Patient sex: M
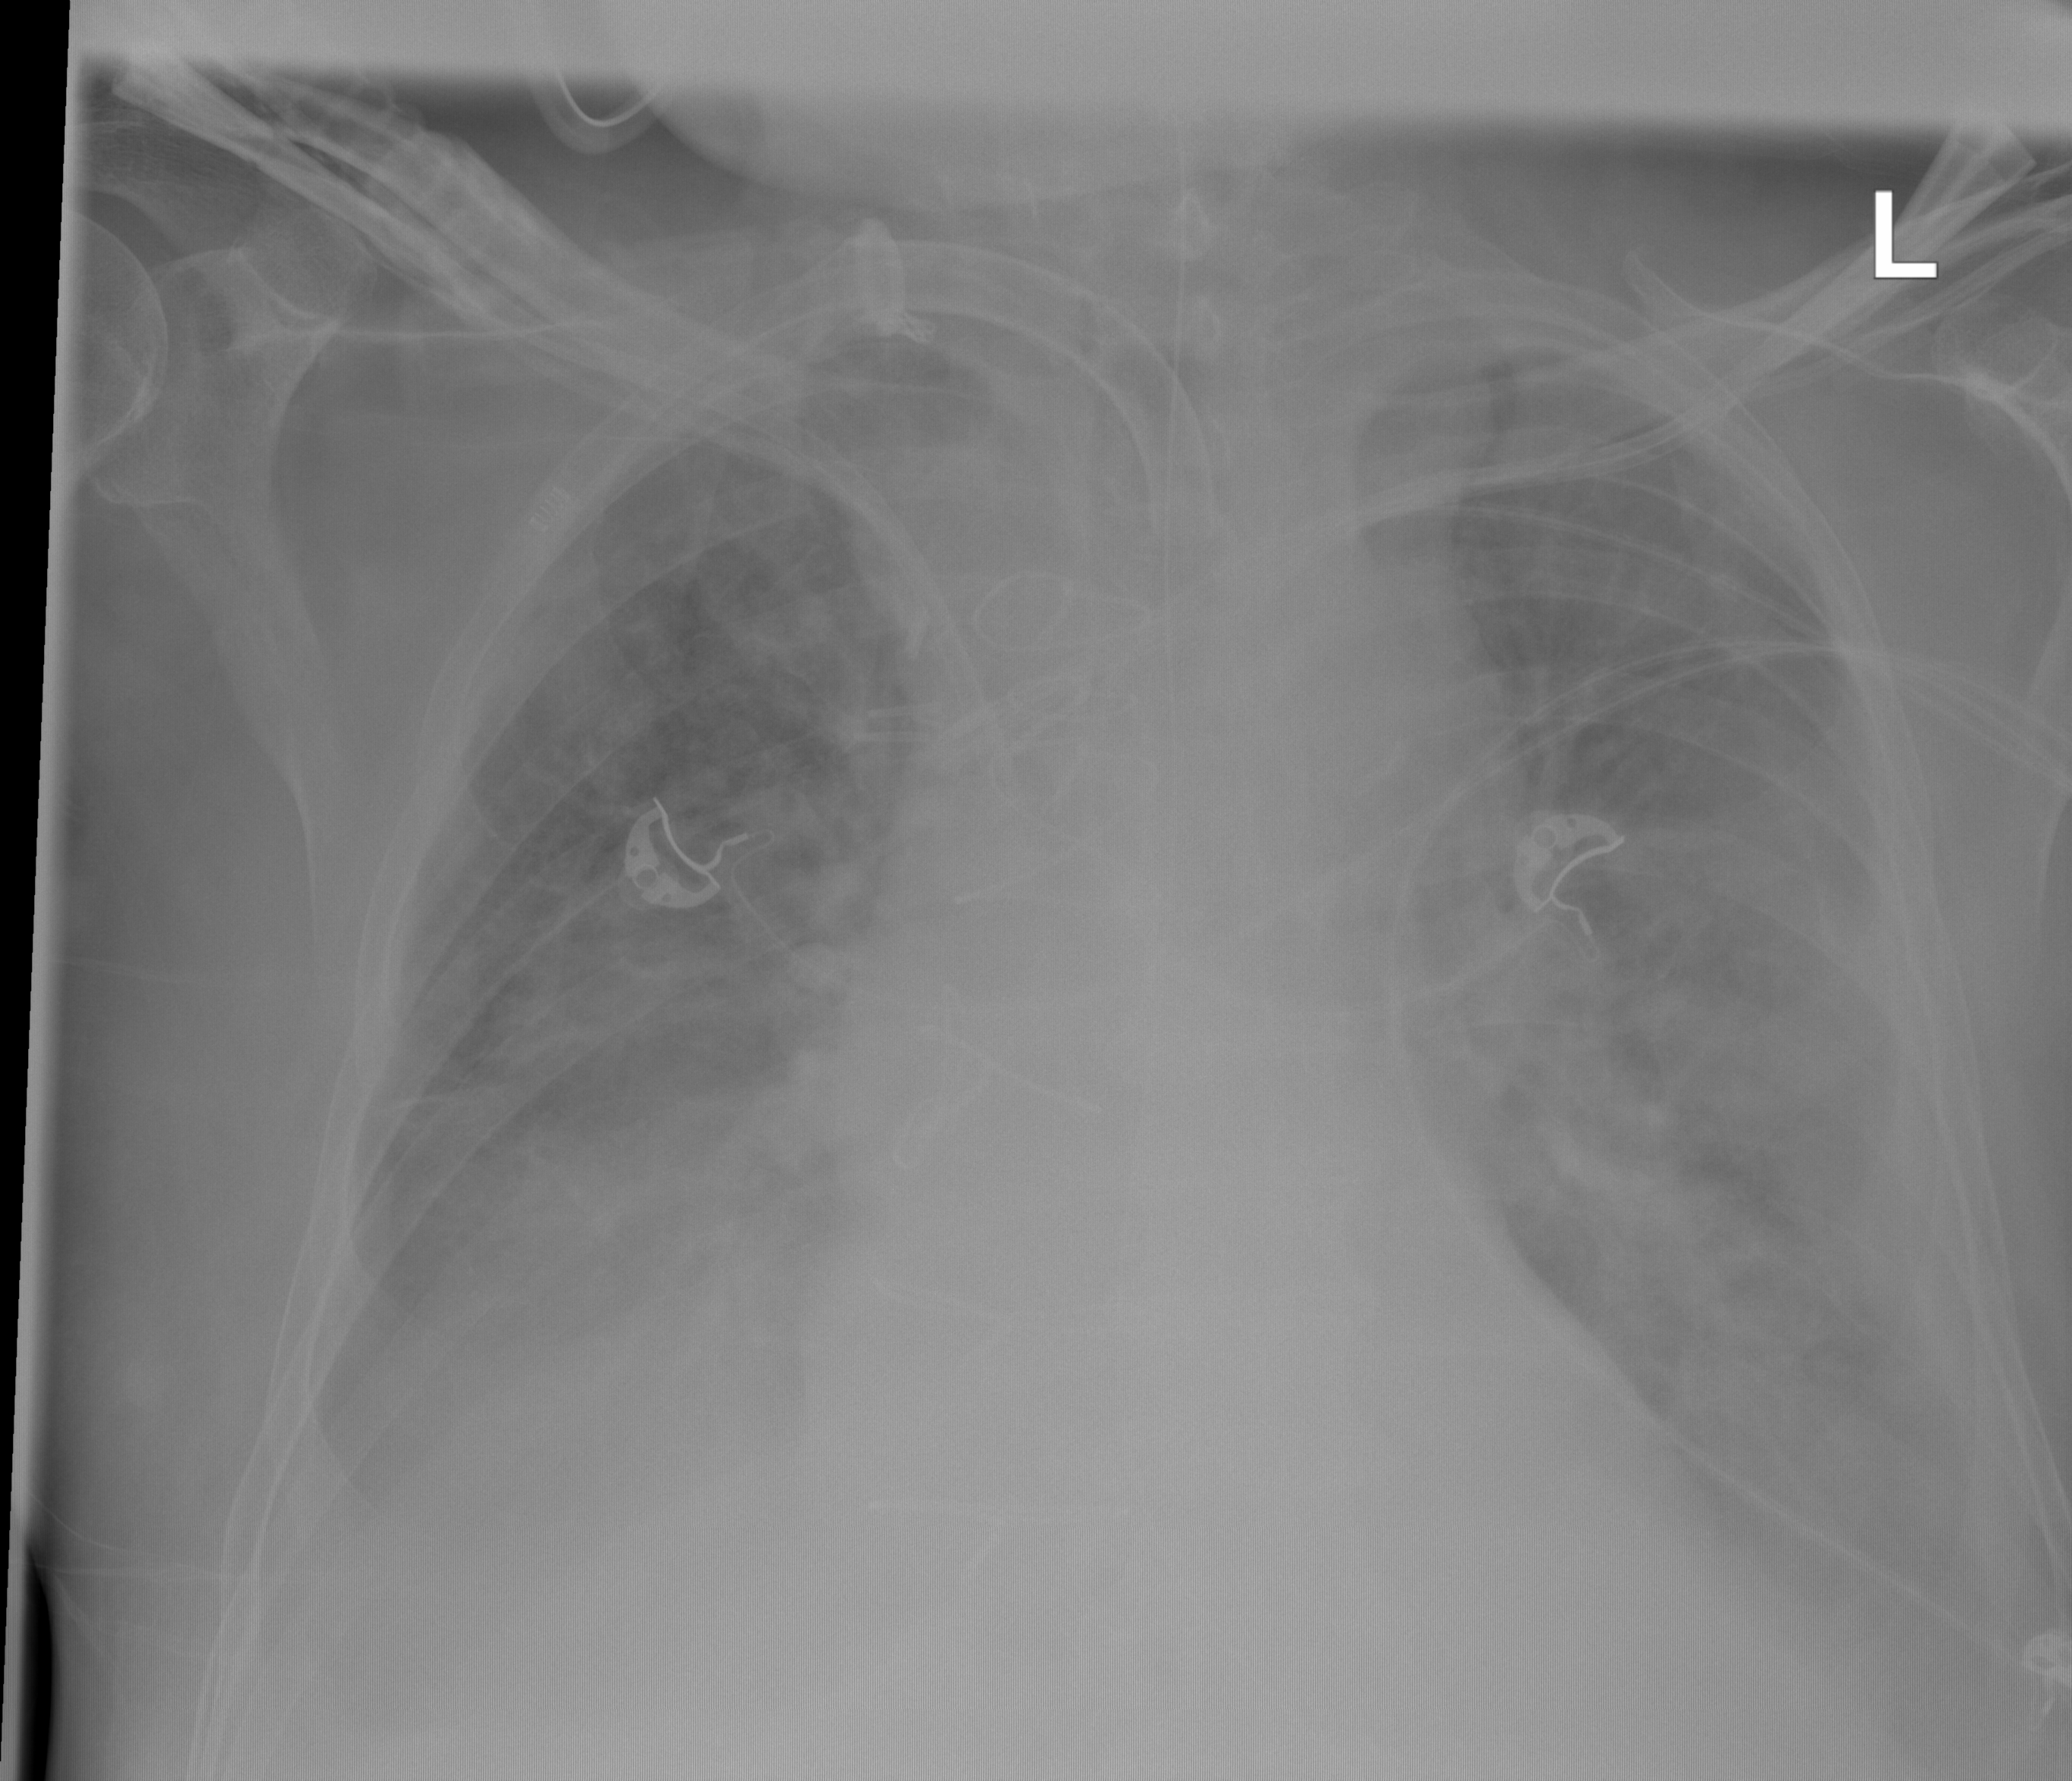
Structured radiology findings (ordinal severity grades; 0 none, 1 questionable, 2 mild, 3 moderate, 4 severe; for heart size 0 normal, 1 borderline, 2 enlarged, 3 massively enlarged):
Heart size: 2
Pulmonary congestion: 2
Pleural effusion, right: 2
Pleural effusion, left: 2
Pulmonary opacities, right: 2
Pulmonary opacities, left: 2
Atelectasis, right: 3
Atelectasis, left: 3